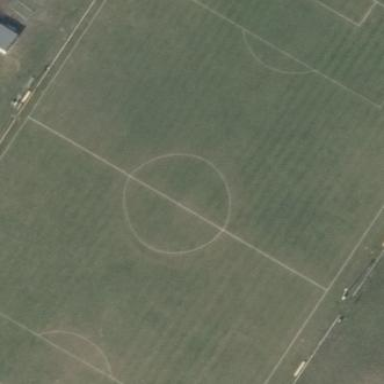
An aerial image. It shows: Soccer pitch for leisureland activities.